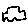
Label: car